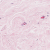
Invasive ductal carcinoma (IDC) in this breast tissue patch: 0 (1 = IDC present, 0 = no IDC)